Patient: sex F, age 29
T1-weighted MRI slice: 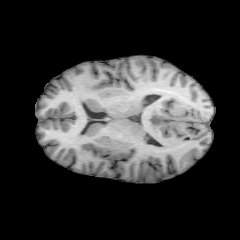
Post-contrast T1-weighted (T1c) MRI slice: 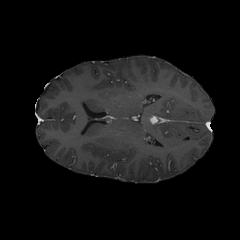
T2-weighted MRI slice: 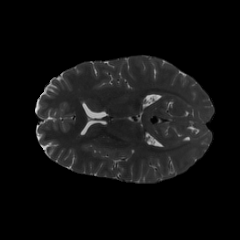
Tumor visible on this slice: no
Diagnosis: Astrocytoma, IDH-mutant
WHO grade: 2